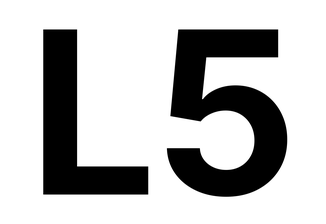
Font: Inter_Bold